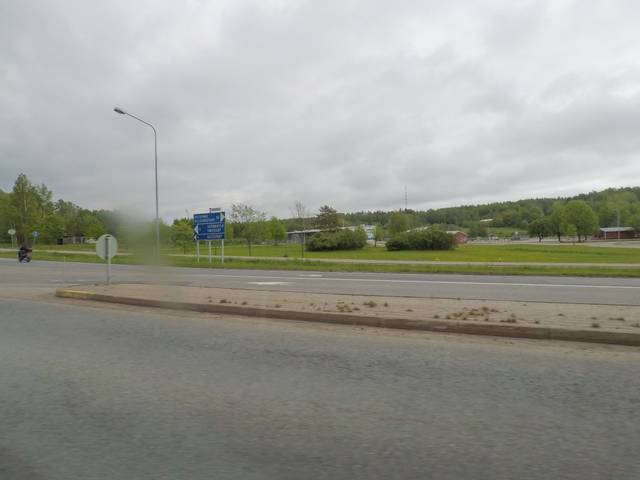
Region: Finland
Coordinates: 60.126, 24.441